Fundus camera: canon
Shooting center: optic_disc
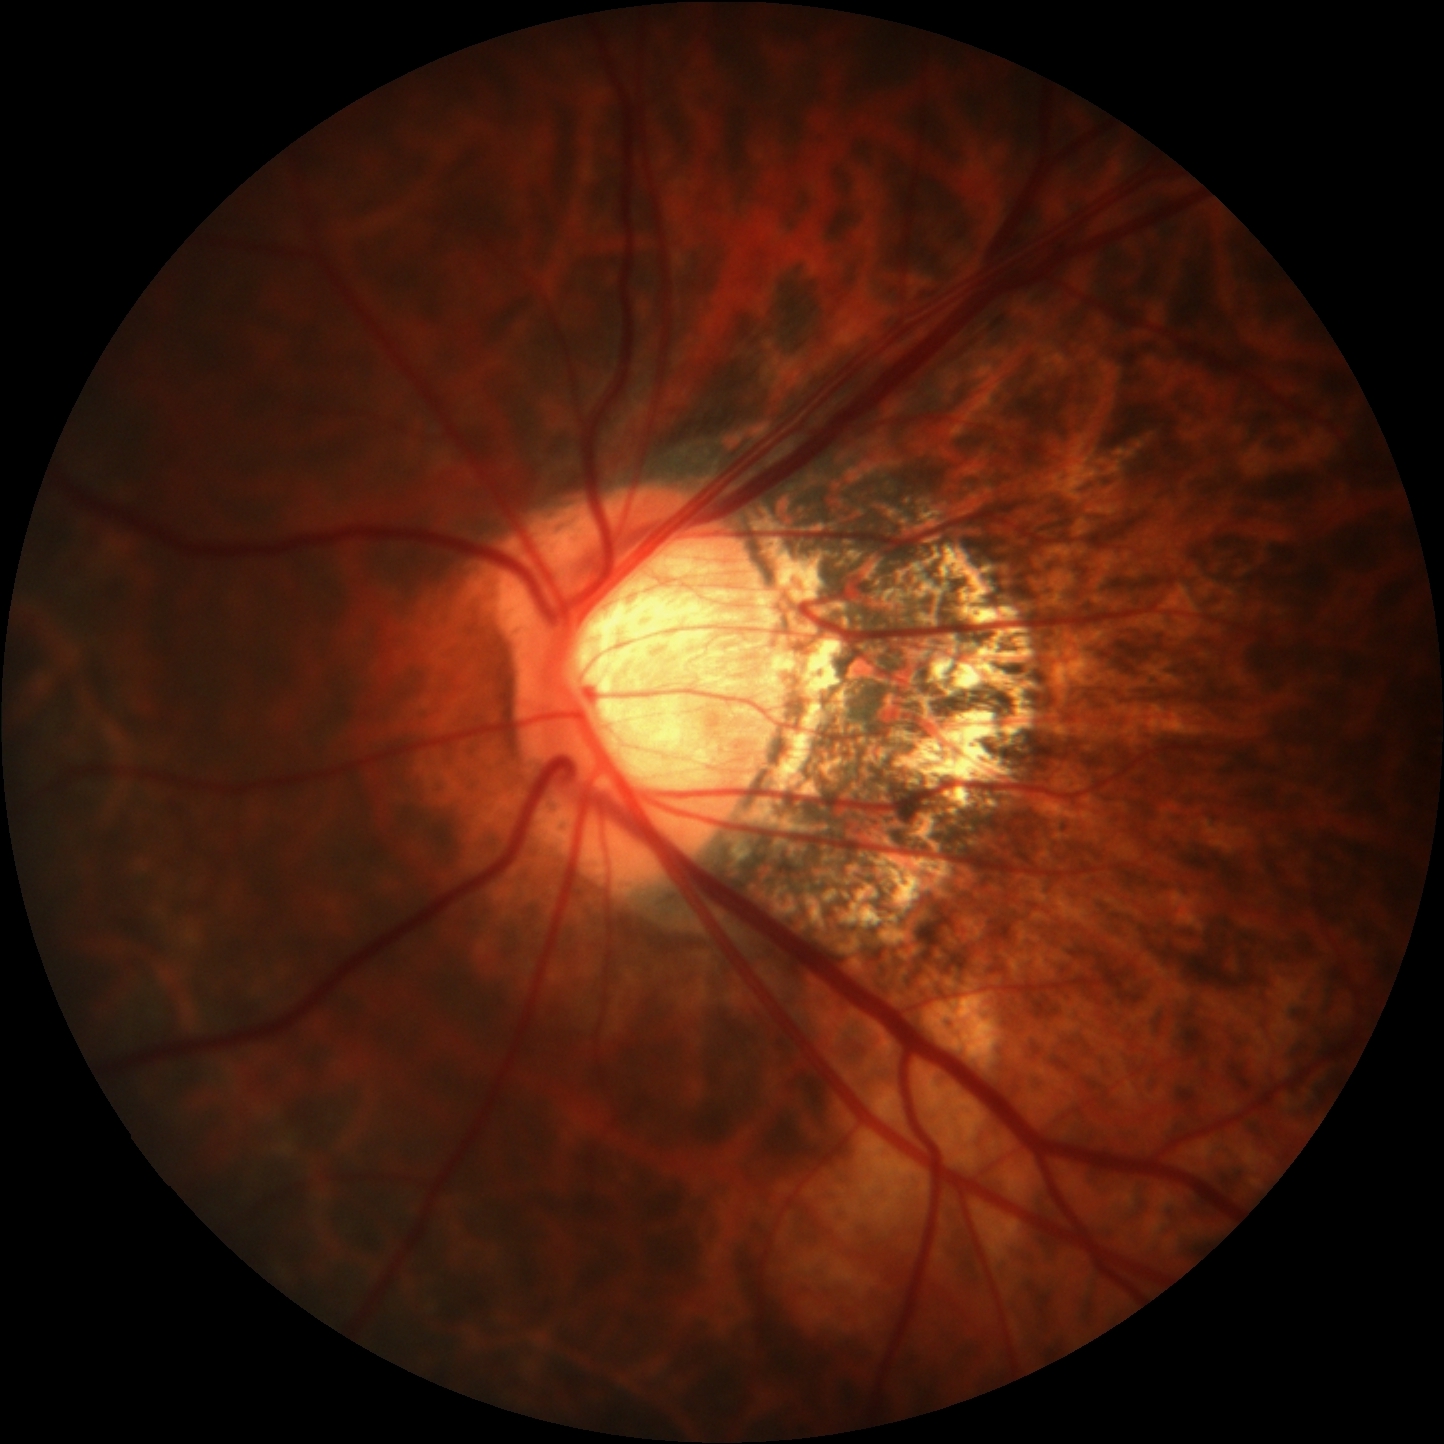
Pathologic myopia: yes
Patchy retinal atrophy: present
Retinal detachment: absent